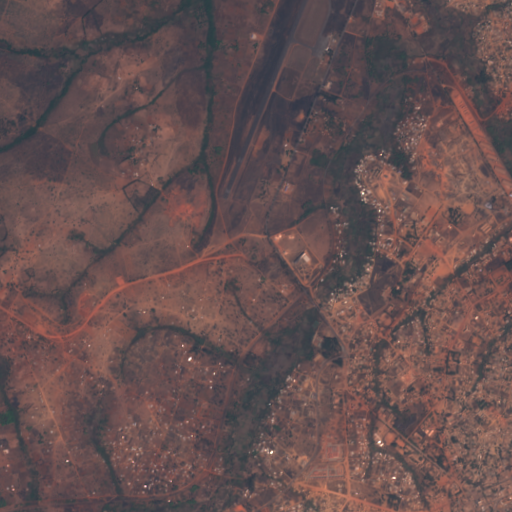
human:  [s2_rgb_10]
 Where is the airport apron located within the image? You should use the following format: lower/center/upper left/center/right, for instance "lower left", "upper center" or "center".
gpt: The airport apron is located in the upper center of the image.
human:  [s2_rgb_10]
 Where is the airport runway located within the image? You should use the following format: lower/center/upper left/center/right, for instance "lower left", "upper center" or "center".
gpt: The airport runway is located in the upper center of the image.
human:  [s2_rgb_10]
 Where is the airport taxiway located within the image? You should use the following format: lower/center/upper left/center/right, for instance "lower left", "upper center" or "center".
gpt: The airport taxiway is located in the upper center of the image.
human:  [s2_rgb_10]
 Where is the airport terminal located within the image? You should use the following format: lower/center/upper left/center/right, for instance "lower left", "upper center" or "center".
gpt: The airport terminal is located in the upper center of the image.
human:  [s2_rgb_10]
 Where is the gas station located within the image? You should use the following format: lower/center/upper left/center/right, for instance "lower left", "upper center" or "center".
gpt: The gas station is located in the lower right of the image.
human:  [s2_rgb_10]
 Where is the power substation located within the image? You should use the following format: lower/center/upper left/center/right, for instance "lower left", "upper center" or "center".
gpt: The power substation is located in the lower right of the image.
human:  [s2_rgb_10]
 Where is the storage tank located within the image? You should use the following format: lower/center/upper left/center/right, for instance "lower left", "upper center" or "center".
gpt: The storage tank is located in the upper right of the image.
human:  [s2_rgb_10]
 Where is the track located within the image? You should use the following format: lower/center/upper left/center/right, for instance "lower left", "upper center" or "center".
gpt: The track is located in the lower right of the image.
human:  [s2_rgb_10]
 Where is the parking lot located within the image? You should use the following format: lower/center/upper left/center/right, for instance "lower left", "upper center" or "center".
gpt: There is no parking lot in the image.